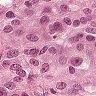
Metastatic tissue present: yes